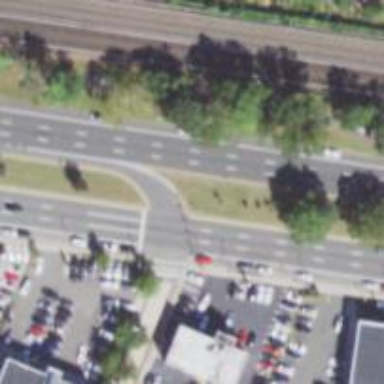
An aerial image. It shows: Asphalt trunk link road.